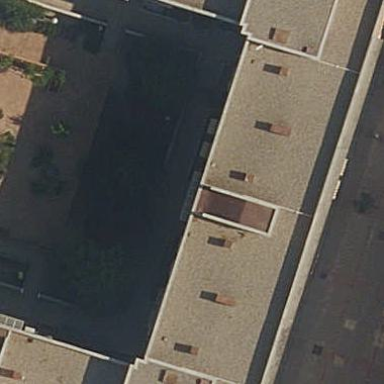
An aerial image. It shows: View of apartment building.